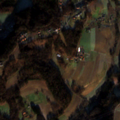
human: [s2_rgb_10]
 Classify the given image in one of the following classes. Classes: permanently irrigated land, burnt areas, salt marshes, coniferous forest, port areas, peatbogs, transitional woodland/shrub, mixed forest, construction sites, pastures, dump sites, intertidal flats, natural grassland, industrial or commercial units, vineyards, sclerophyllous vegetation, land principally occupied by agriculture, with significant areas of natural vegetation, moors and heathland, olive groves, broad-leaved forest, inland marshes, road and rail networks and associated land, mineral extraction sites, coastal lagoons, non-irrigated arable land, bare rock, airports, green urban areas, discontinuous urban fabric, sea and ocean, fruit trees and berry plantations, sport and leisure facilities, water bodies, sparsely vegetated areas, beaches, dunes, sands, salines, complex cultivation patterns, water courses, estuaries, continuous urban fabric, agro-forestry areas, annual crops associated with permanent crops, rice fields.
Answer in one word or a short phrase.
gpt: non-irrigated arable land, complex cultivation patterns, broad-leaved forest